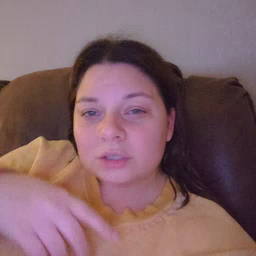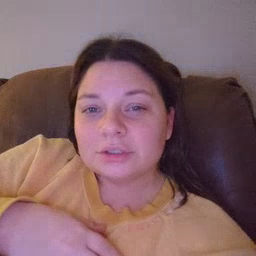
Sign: grass